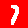
Digit: 7